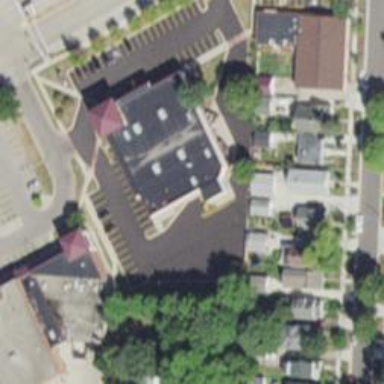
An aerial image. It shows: Commercial building.